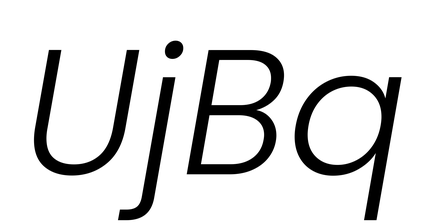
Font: Poppins-LightItalic